Field crop: tomato
Growth stage: 1
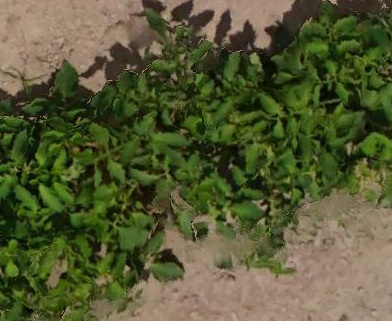
Species: tomato